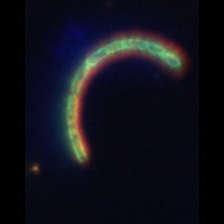
Taxon: Guinardia
Group: Diatoms